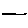
Label: line